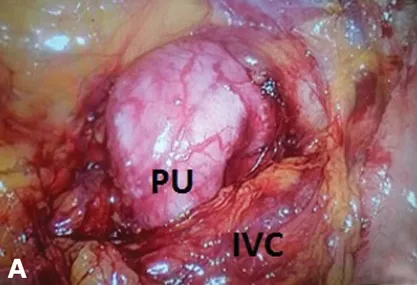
Intraoperative images of the proximal dilated right ureter (case 2). (
A
) Dilated proximal ureter (PU) crossing the inferior vena cava (IVC).
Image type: medical_photograph (other_medical_photograph)